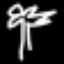
Label: palm tree